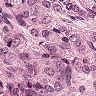
Metastatic tissue present: yes